Interaction volume radius: 5 \u00c5
Interaction volume height: 15 \u00c5
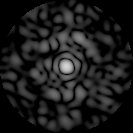
Disorder parameter: 0.9123